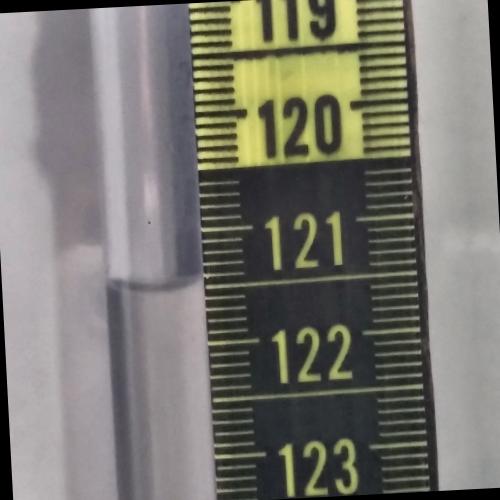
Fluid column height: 121.4 cm